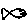
Label: fish